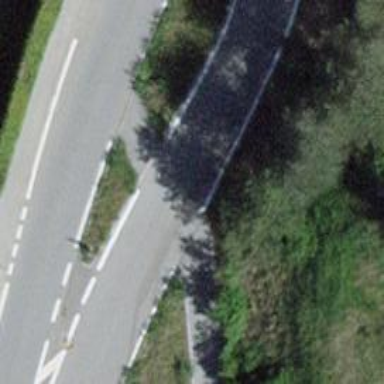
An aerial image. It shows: Tertiary_link road with asphalt surface.